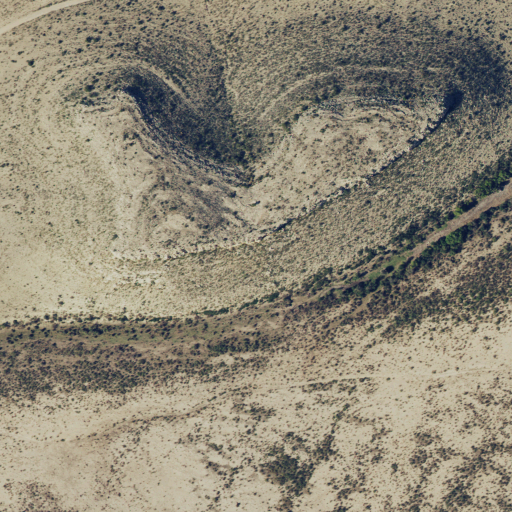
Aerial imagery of mountain in Texas named Panther Bluff containing shrub and open development